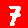
Digit: 7